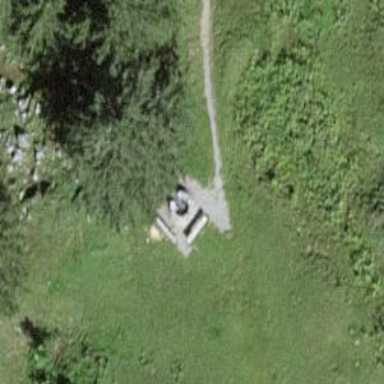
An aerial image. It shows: Picnic site popular for tourists.